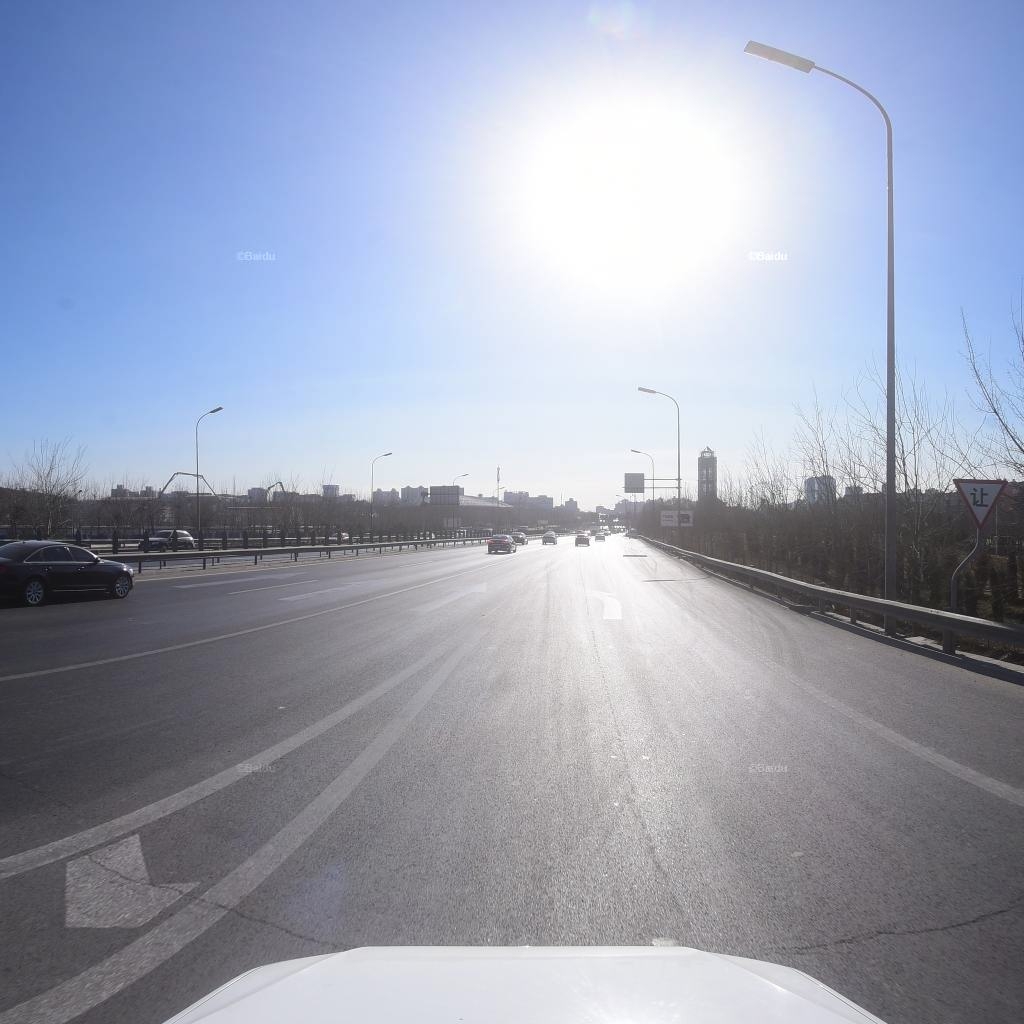
Region: Haidian
Road damage annotations: transverse crack, transverse crack, transverse crack